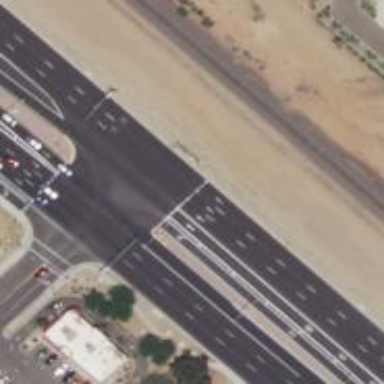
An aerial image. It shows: Solid stop line on the road.